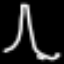
Label: The Eiffel Tower